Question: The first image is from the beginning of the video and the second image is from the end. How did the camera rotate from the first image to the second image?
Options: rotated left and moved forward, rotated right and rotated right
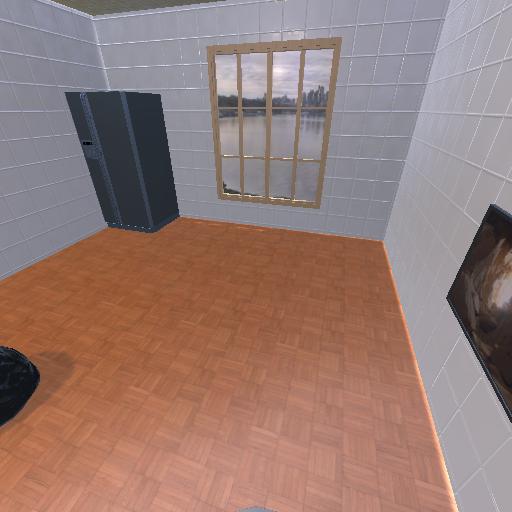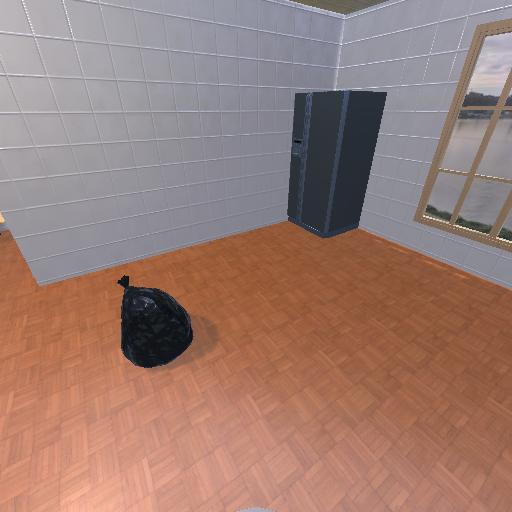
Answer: rotated left and moved forward